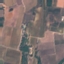
Land use / land cover class: PermanentCrop